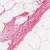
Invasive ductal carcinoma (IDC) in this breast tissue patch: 0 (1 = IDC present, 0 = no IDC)